Question: I want to put a button next to a EditText and I want their heights to match.
For example, from the built in Android browser:

The Go button is the same height as the EditText field. I know I could wrap both these views in a parent layout view, and set both of their heights to fill_parent, and that would make them match. However, I would like to do this without having to give the layout a static size. I would rather have the EditText take whatever height it needs based on the font size and then have the button next to it match whatever height that might be.
Is this possible with an xml layout?
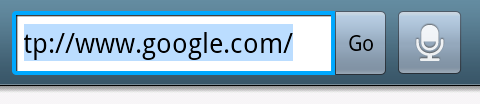
Answer: You will need to make the 'EditText' 'wrap_content' on its height and have the 'Button' just 'fill_parent'. You will need to have them both wrapped in a 'Layout' parent. That way they are associated with the same 'Layout' parent.
Try that and see how that works, if it helps let me know. If it doesn't maybe i can give you some code that will help you out.